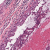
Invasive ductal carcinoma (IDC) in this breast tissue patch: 1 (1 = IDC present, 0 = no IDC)